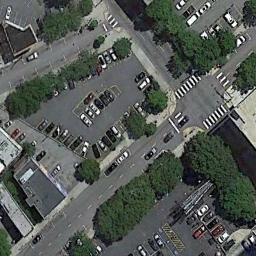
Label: parking_lot